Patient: sex F, age 69
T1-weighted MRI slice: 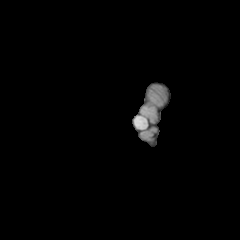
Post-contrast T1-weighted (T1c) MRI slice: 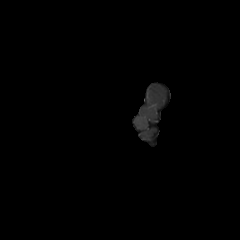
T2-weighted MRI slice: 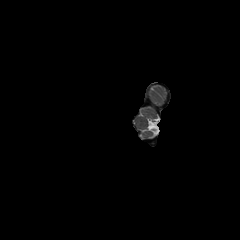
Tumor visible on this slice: no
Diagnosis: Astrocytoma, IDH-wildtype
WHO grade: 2